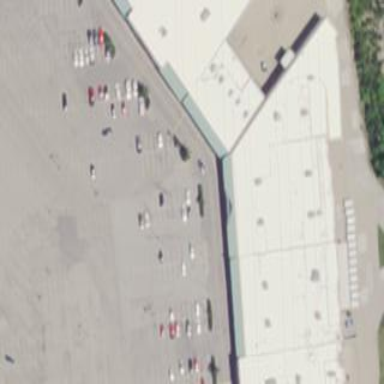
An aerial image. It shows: Retail building.